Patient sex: F
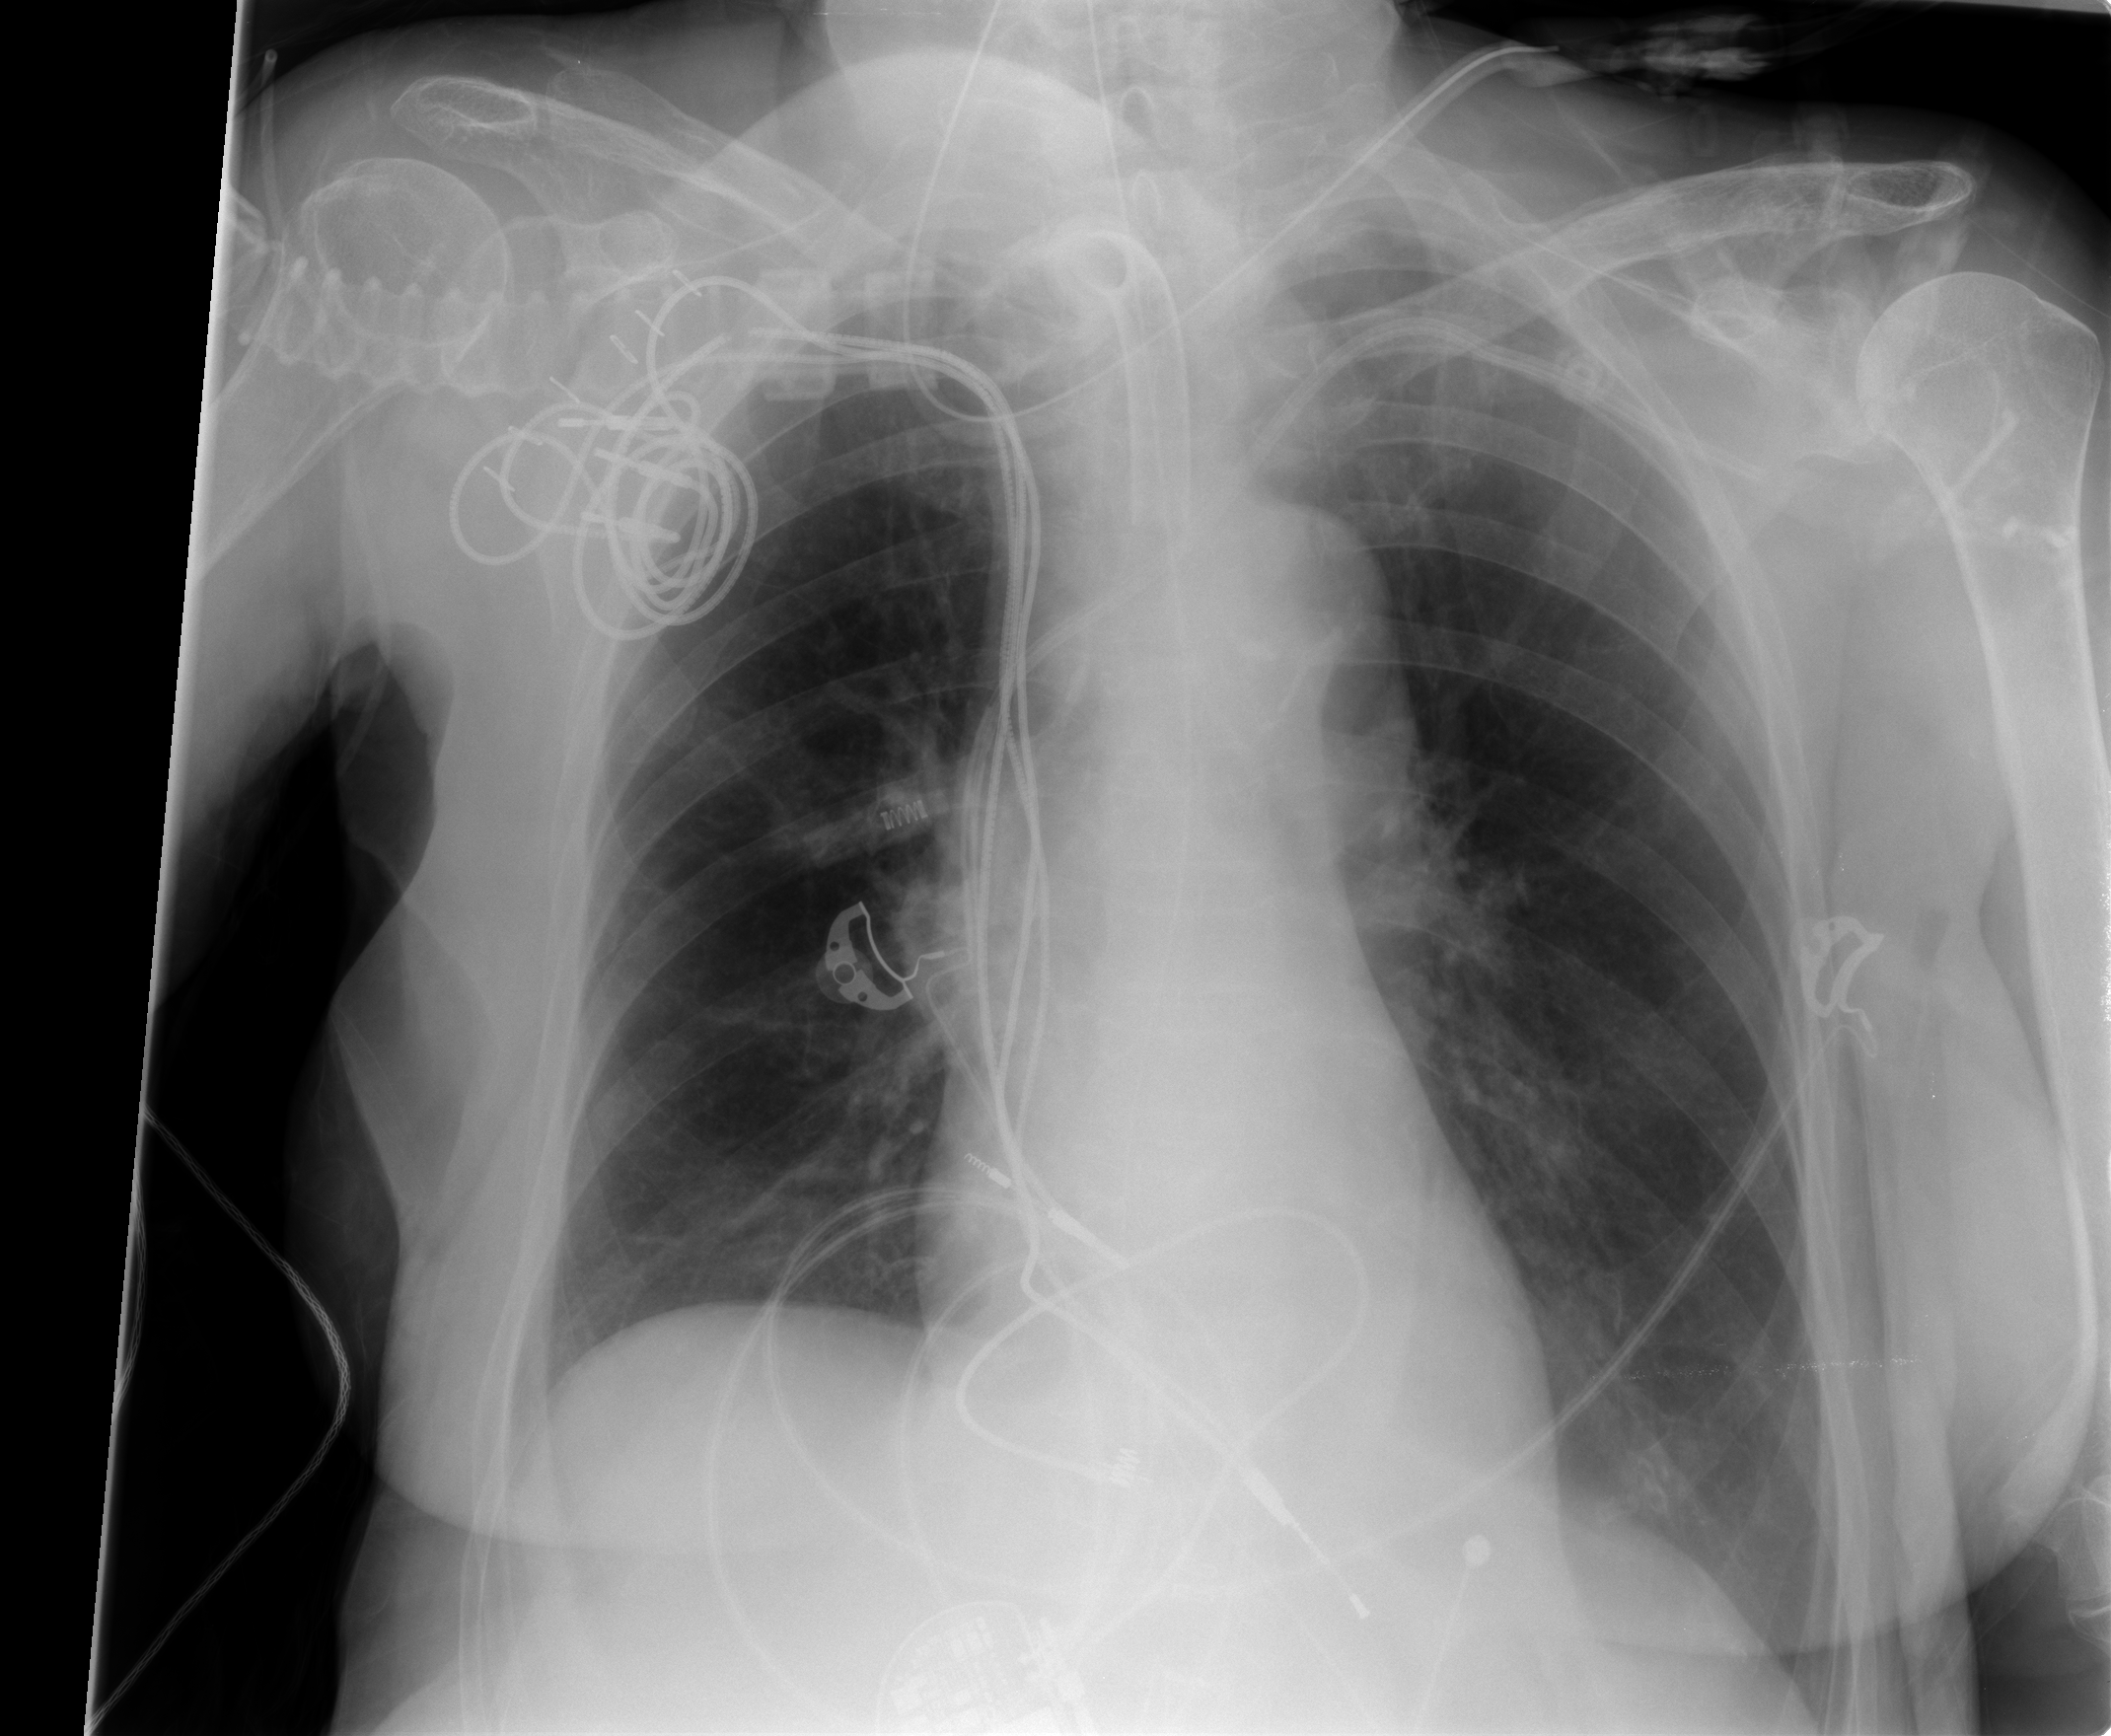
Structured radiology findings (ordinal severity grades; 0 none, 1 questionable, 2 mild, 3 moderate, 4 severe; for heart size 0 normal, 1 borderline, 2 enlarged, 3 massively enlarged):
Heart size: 0
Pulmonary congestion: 2
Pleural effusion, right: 2
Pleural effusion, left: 0
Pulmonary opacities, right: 0
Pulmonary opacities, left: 0
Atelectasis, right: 0
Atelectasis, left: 0